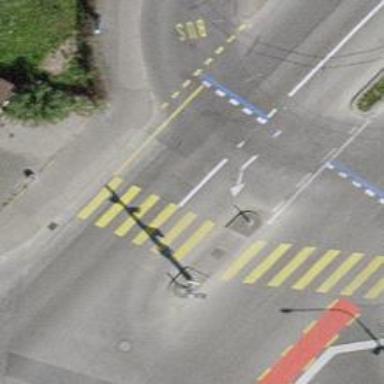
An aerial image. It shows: Secondary road with asphalt surface and trolley wire.